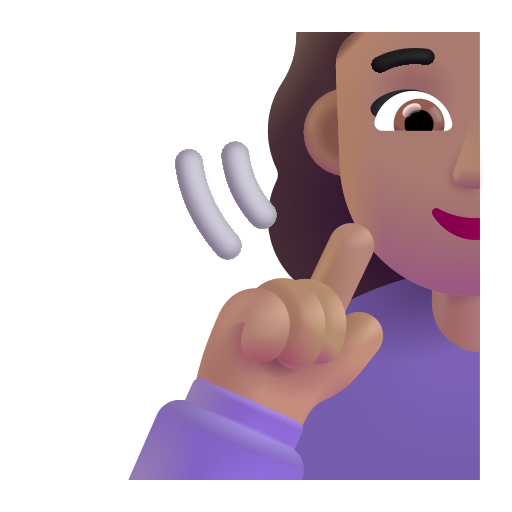
man deaf color